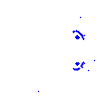
Particle: kaon